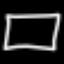
Label: square